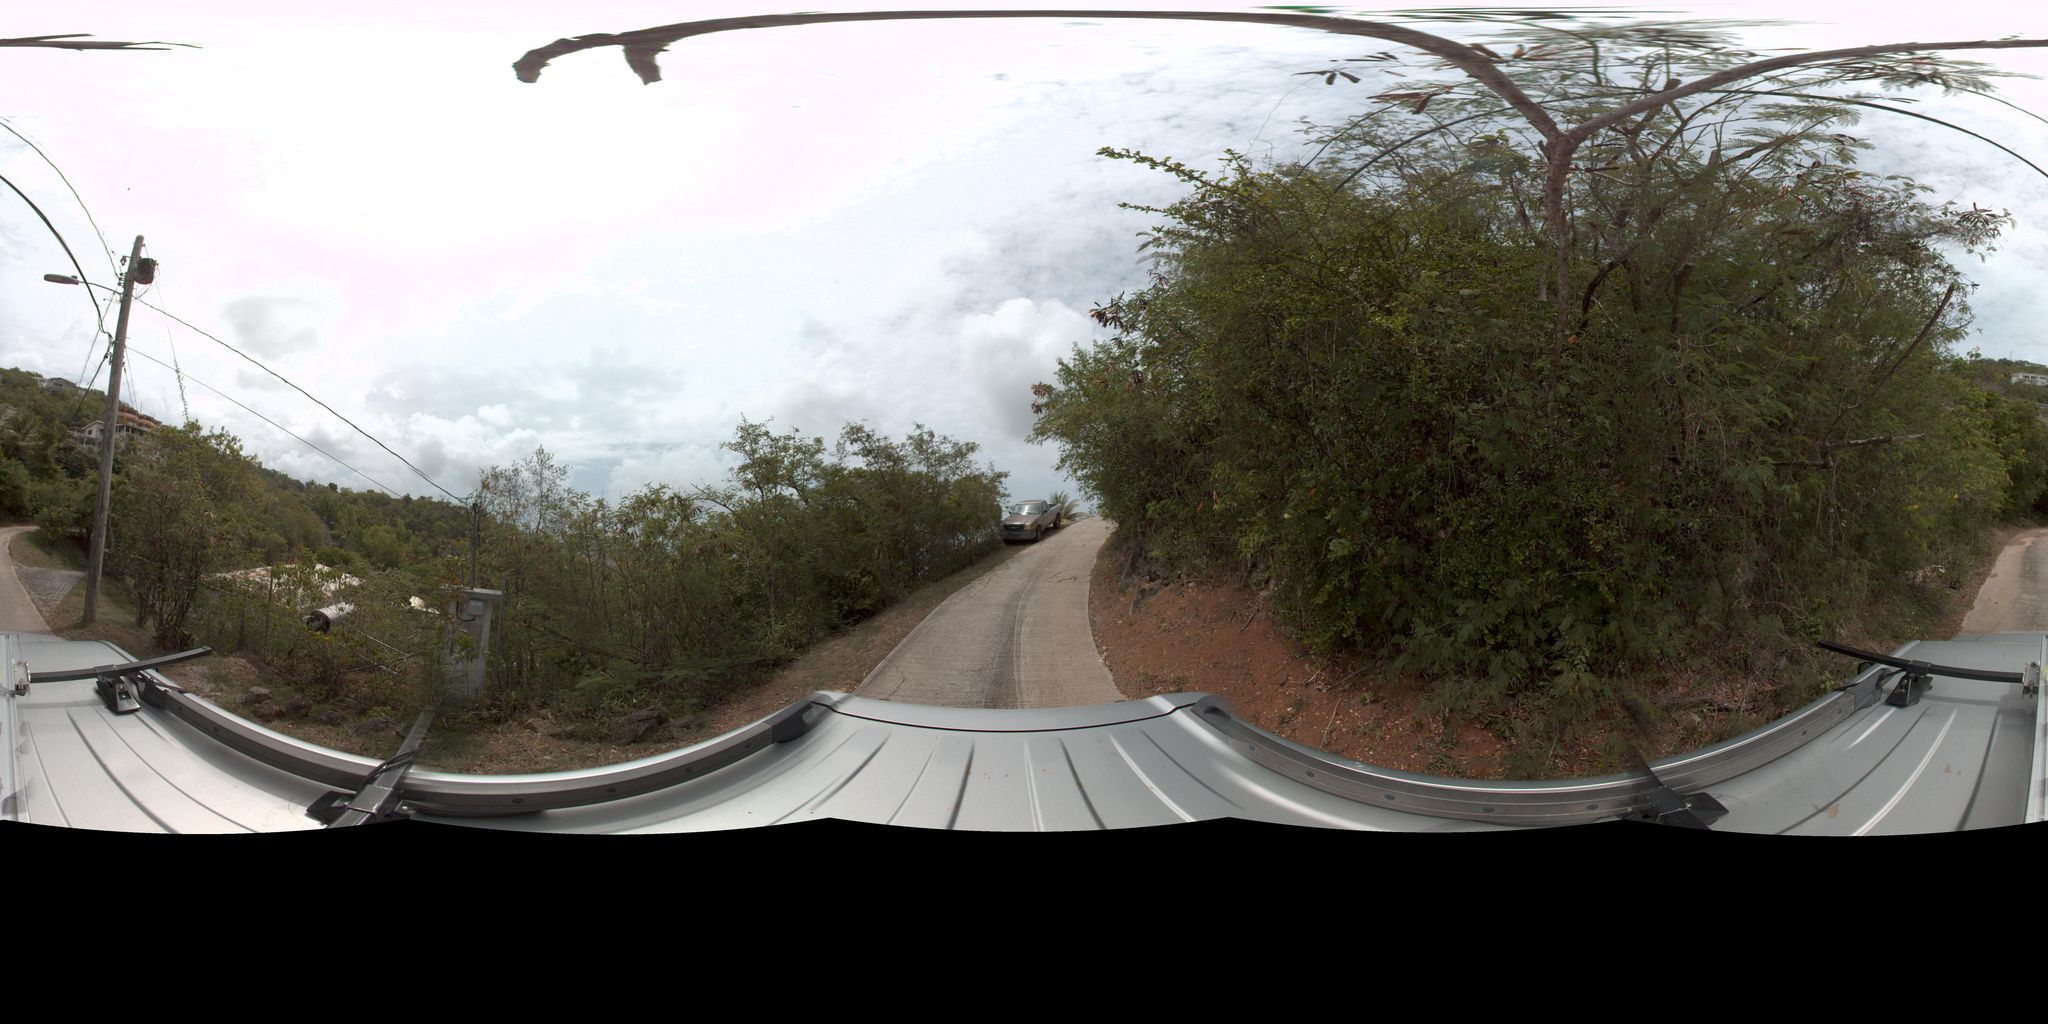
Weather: cloudy
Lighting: day
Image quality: slightly poor
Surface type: driving surface
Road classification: residential
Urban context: dense urban cluster
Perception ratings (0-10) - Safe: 1.96, Lively: 6.33, Beautiful: 4.77, Boring: 6.46, Depressing: 4.23, Wealthy: 1.42